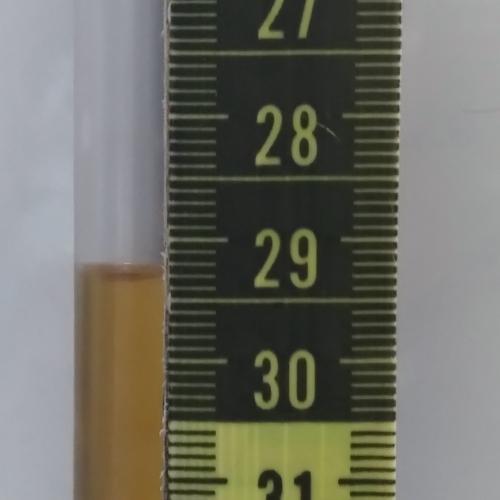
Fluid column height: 29.3 cm